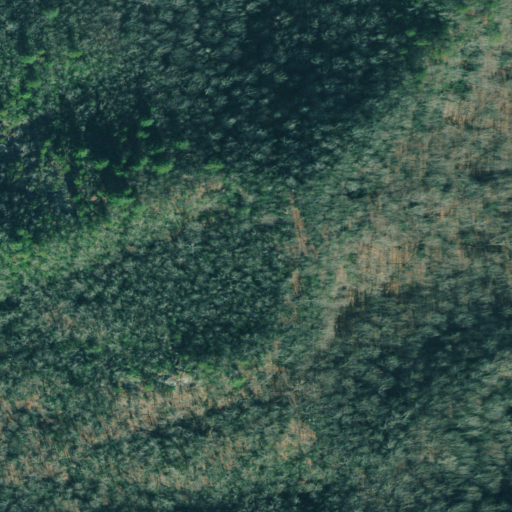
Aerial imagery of mountain in Georgia named Pinnacle Knob containing mixed forest, deciduous forest, and evergreen forest